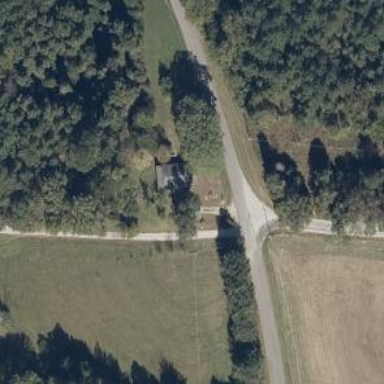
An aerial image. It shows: Secondary road.